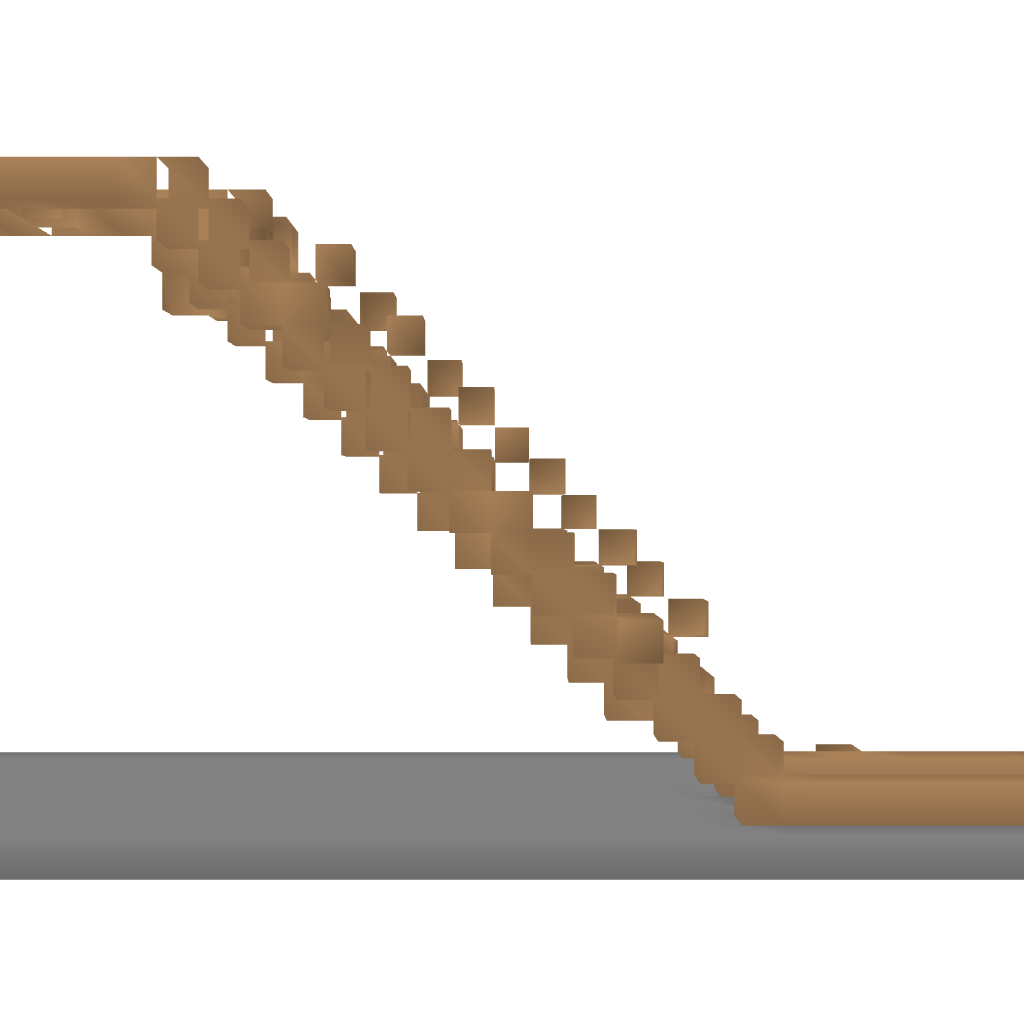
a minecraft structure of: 1.7 piston minecart escalator bad low quality